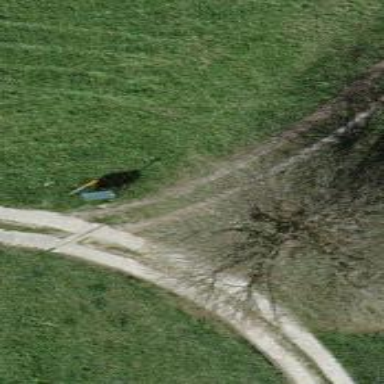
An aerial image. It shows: Deciduous tree with green leaves.